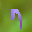
Label: 7